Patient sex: M
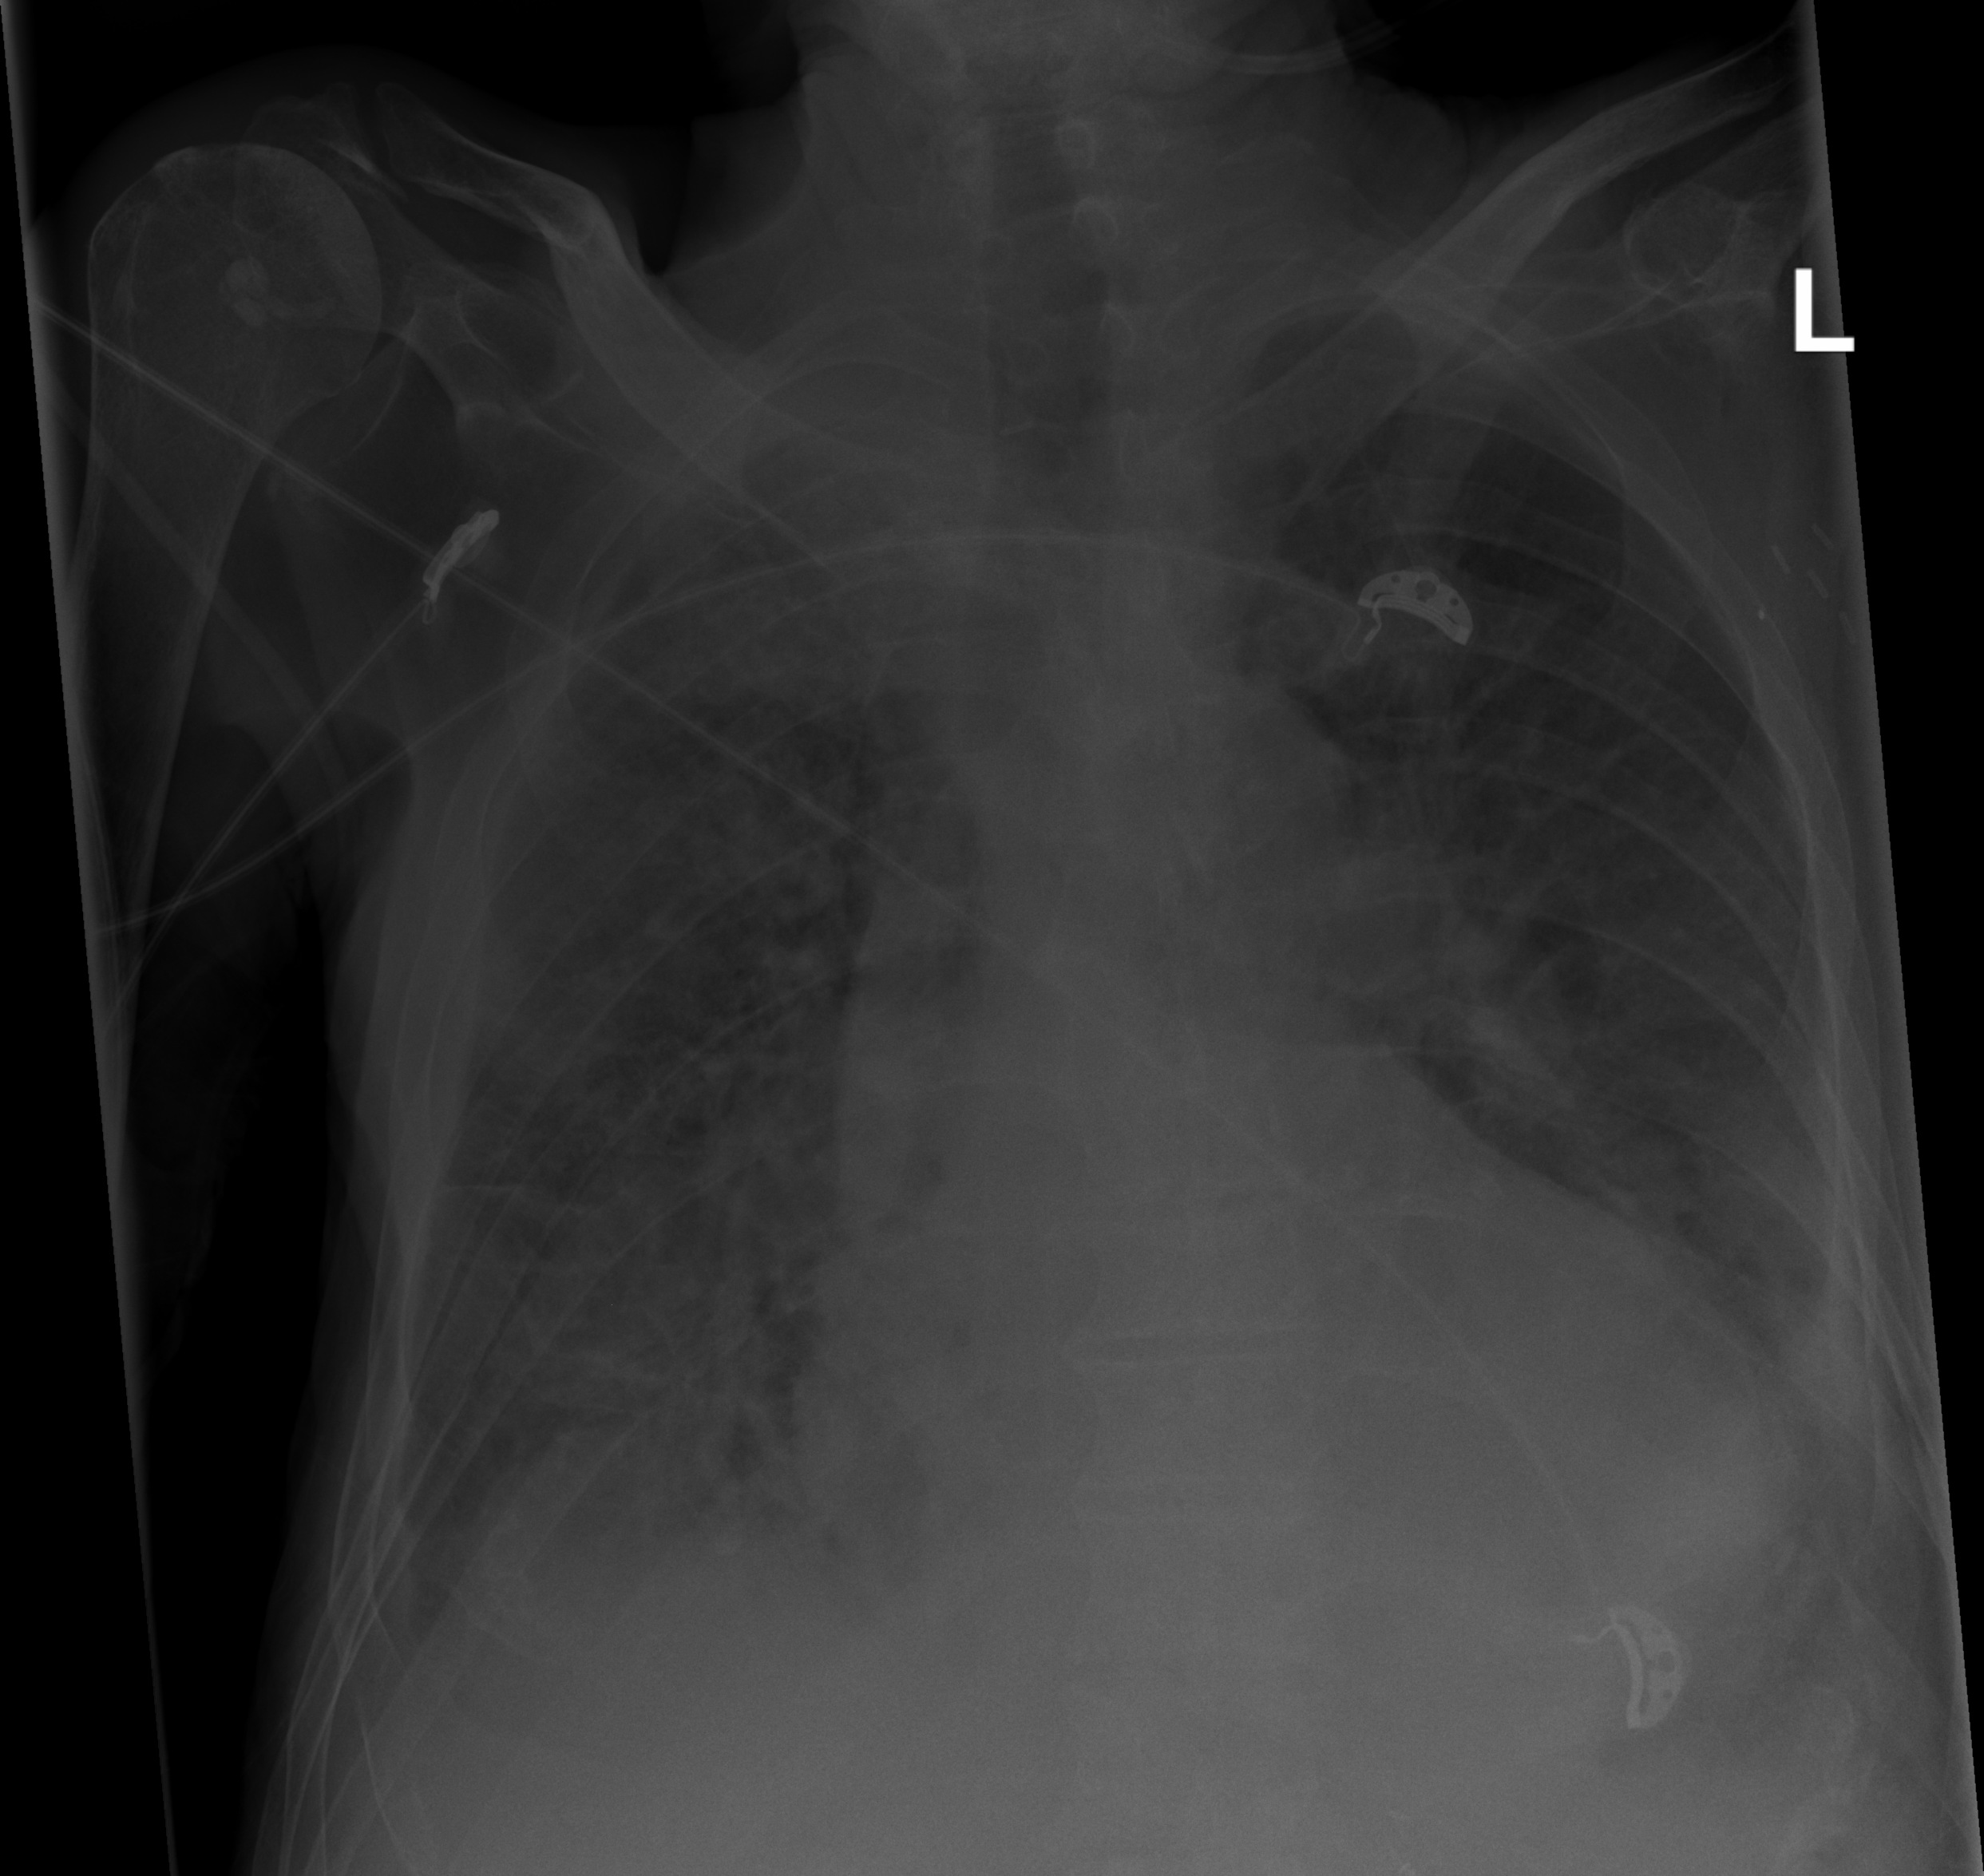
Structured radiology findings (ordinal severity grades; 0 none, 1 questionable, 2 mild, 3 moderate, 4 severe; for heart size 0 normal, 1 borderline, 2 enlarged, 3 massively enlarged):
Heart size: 2
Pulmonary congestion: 2
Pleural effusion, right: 2
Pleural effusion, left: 2
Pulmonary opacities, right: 3
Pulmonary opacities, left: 3
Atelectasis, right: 3
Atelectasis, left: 3